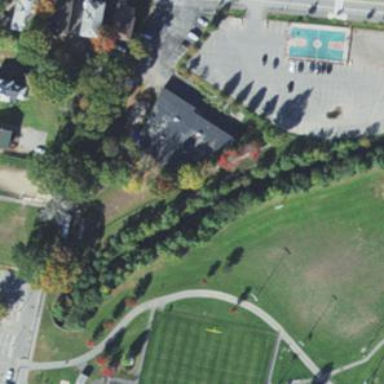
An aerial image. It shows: Dog park enclosed by fence.